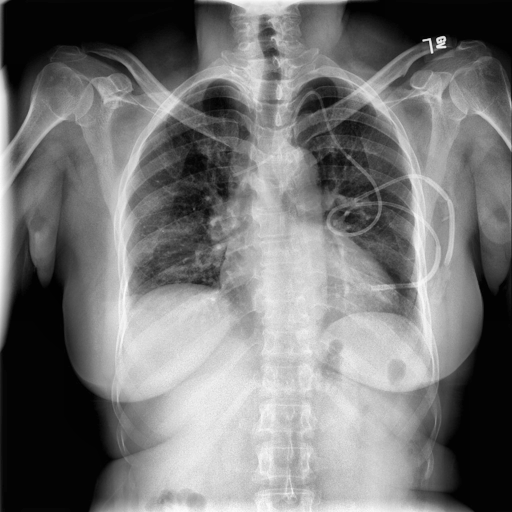
Finding: NORMAL